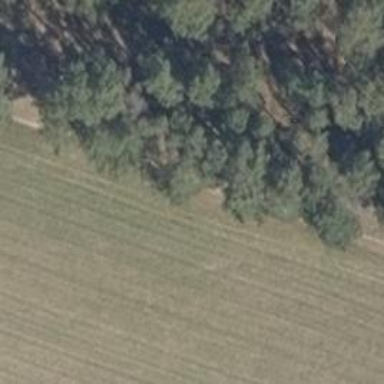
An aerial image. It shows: Hunting stand.